Question: I have a Web API written using asp.net core. This API will be used to communicate with several other services registered in AAD, which all could be made using different technologies like an MVC application written in asp.net core or a single page application written in Vue.JS. The latter is causing me issues as the SPA won't be run by an application web server and rather something like nginx or apache and therefor won't be able to use a client secret.
I have added API permissions for my API to my apps.
How would I achieve this? I'm currently sending an access token using the 'Authorization: Bearer access_token' header from the client app to the API, but since the client app and the API aren't the same app in the AAD, it's causing issues.
Here's the flow I'm trying to achieve:

All of the requested apps require you to login to the AAD and when requesting data from the API, they'll send the JWT token, which then should validate the token before returning the requested resource back to the client application.
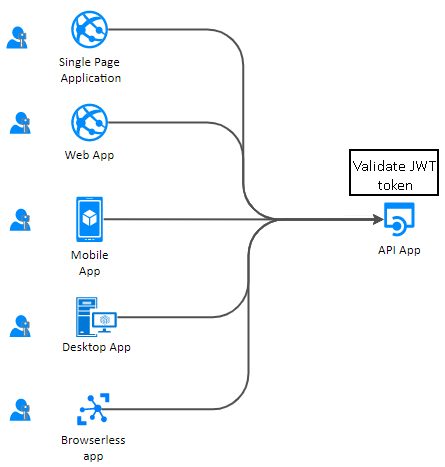
Answer: It seems you misunderstand something . You can register your each client as independent application in Azure AD , and assign access permission for your web api .
> The latter is causing me issues as the SPA won't be run by an application web server and rather something like nginx or apache and therefor won't be able to use a client secret.
SPA application use <URL> , so that it doesn't need the client secret when acquiring token .SPA could be independent app , you should provide client id when making authentication with AAD. After getting access token , you could create http request with 'Authorization: Bearer access_token'header for accessing your web api .
Each client(web/spa/native) will acquire access token for accessing web api . On web api side , you just need to validate the token .Validate the claims(issuer,audience) and signature .